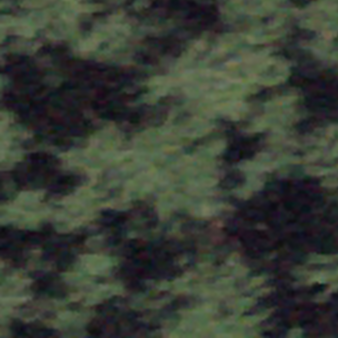
Label: other